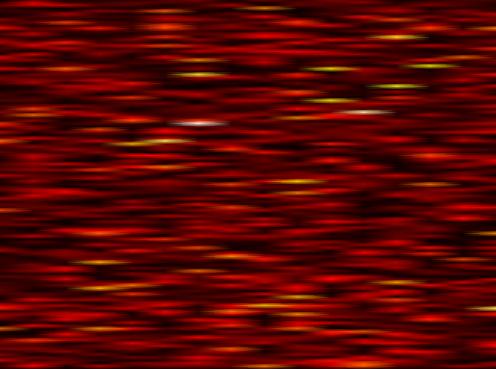
Label: UFMC